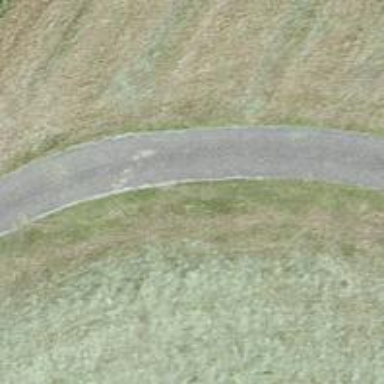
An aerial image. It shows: Well-maintained track road of grade 1.